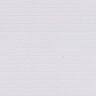
Metastatic tissue present: no